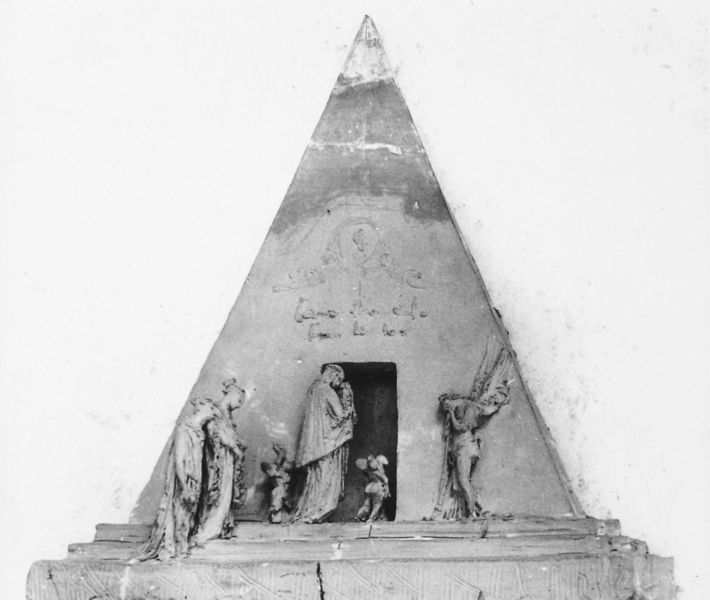
Titel: 4.Bozzetto
Künstler: Antonio Canova
Institution: Possagno, Gipsothek
Schlagwörter: flügel, himmel, mann, umhang, dreieck, frauen, menschen, frau, grau, schwarz, tür, weiss, tuch, spitze, stein, trauer, auge, gewand, familie, kind, kinder, engel, skulptur, statue, schrift, treppe, treppen, spitz, inschrift, stufen, tor, eingang, beton, christus, grab, jesus, heilige, zwerg, gips, pyramide, horus, maria, beweinung, bauwerk